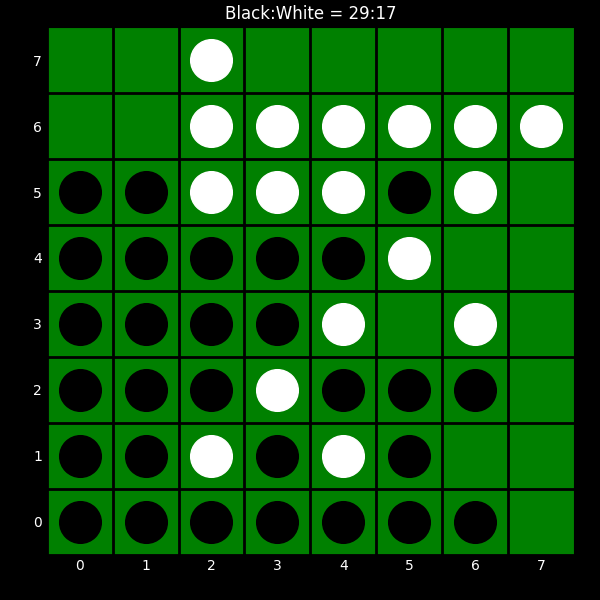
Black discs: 29
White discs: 17